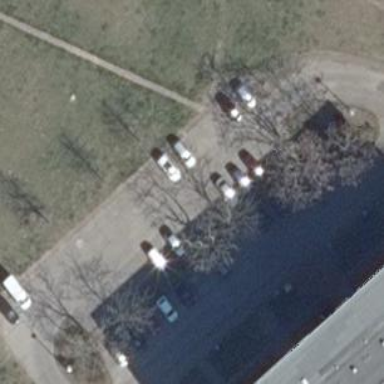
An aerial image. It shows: Parking available on the street side.